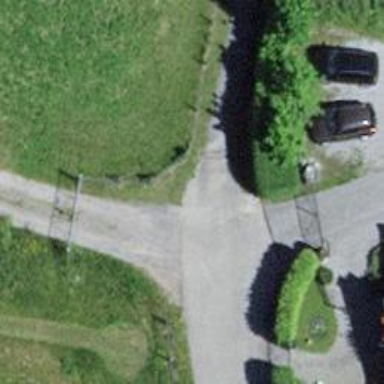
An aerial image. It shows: Gate.